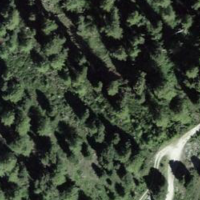
EUNIS habitat code: 43
Species observed at this site:
Rhododendron ferrugineum